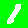
Digit: 1